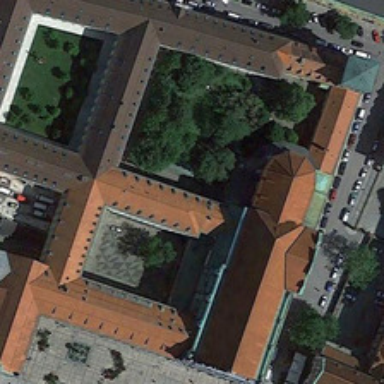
Some green trees are near a church .